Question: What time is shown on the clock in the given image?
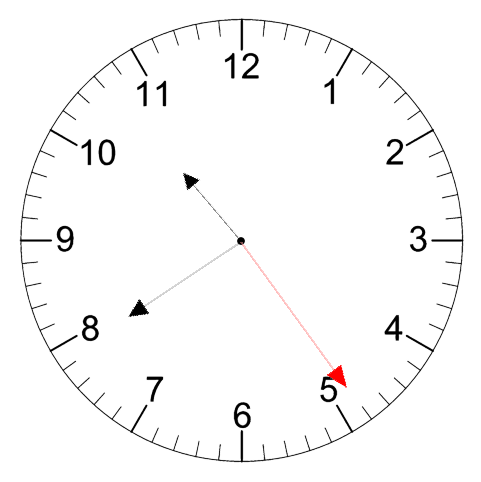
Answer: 10:39:24